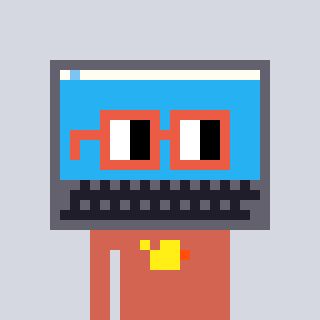
a pixel art character with square orange glasses, a laptop-shaped head and a peachy-colored body on a cool background